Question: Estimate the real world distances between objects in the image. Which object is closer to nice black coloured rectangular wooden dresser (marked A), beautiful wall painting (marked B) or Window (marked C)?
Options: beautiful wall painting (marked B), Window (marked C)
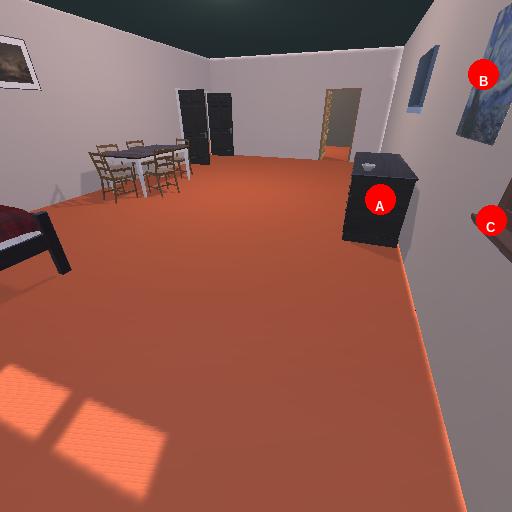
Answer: beautiful wall painting (marked B)